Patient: sex M, age 43
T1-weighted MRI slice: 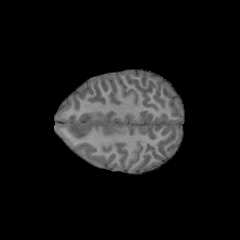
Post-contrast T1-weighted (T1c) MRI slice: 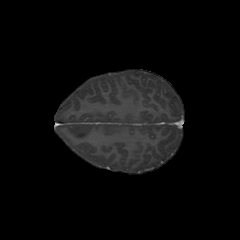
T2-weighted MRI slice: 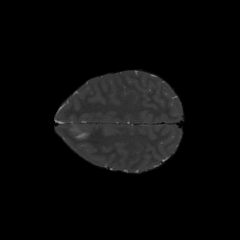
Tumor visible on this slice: yes
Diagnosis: Astrocytoma, IDH-mutant
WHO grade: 4